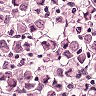
Metastatic tissue present: yes